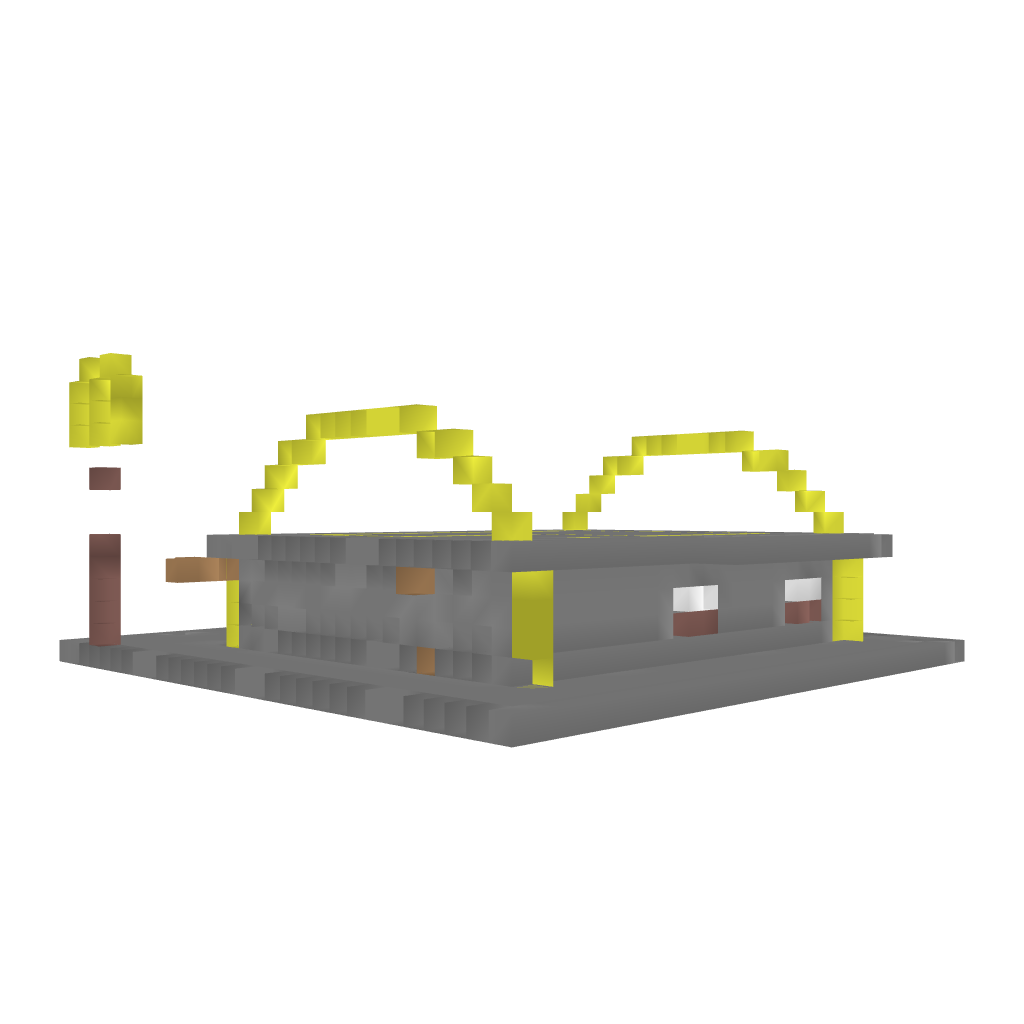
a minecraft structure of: Classic McDonalds good quality